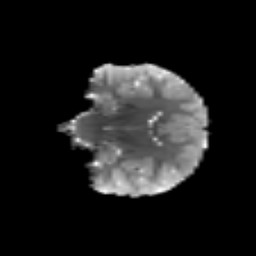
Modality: T2w
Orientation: coronal
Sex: male
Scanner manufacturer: siemens
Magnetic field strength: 3 T
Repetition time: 5 s
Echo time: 0.071 s